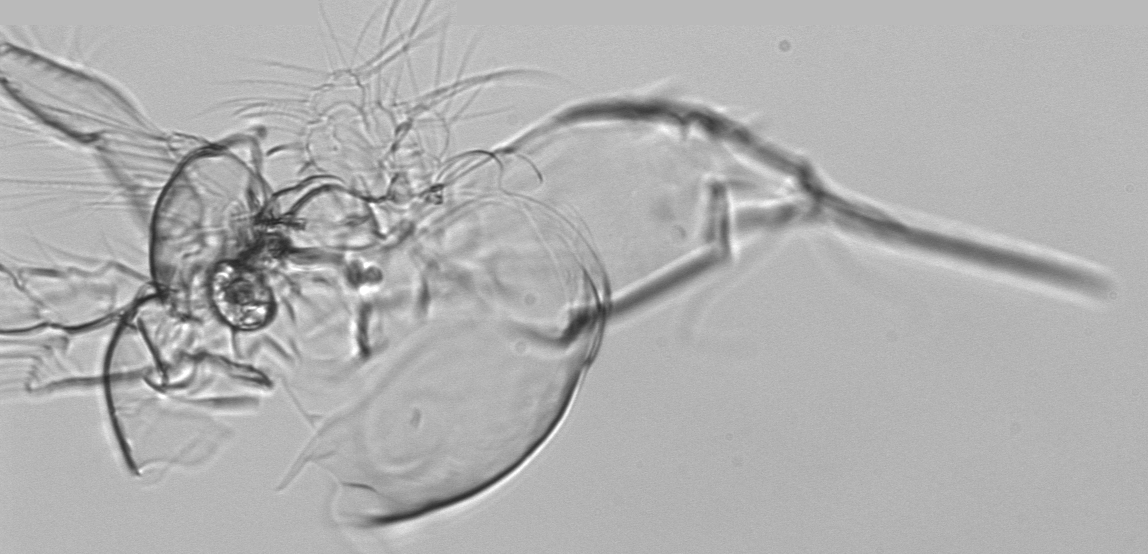
Label: zooplankton